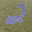
Label: 2